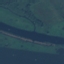
Land use / land cover: River